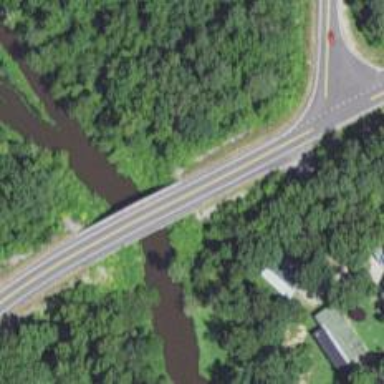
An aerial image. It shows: Tertiary road with bridge.